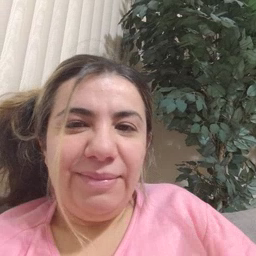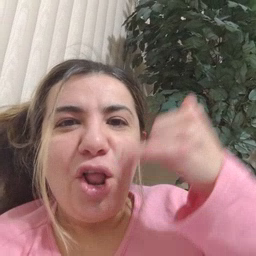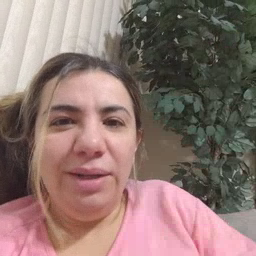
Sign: callonphone